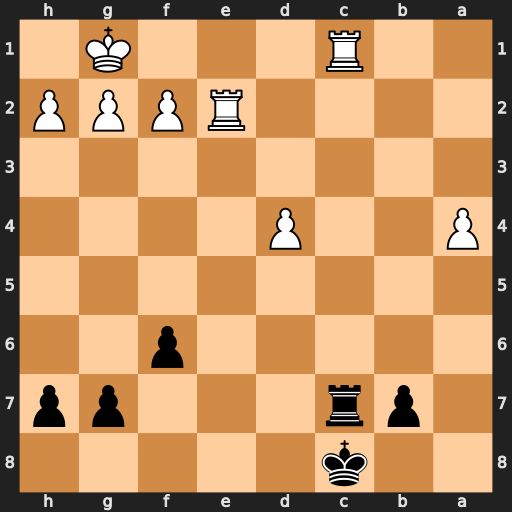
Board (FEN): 2k5/1pr3pp/5p2/8/P2P4/8/4RPPP/2R3K1
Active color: b
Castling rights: -
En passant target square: -
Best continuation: Rxc1+ Re1 Rxe1#